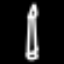
Label: pencil